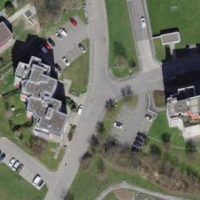
EUNIS habitat code: 53
Species observed at this site:
Cerastium tomentosum
Geranium sanguineum